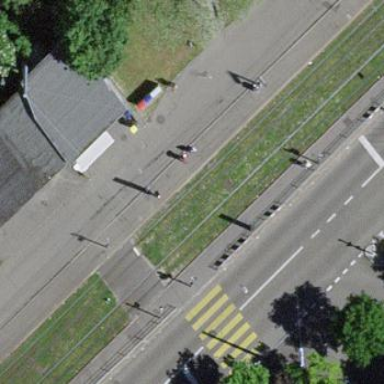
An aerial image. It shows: Tram platform with shelter. This is public transport platform for trams.